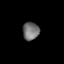
Tissue: lung
Cell type: Endothelial cells
Senescence score: 0.5617
Nuclear area (px): 292
Mean DAPI intensity: 112.949